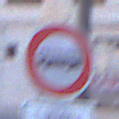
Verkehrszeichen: VerbotKraftomnibusse
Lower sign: BesondereFahrzeugeUndTransportgueter2
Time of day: SunriseSunset
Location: Outdoor (Urban)
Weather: PartlyCloudy
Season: NotSpecified
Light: Natural